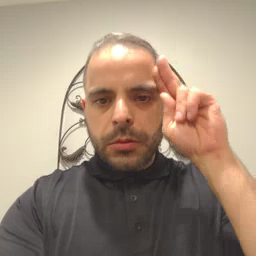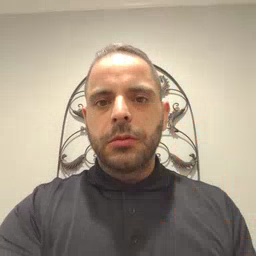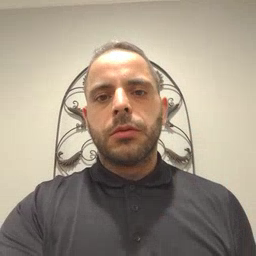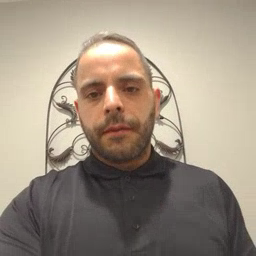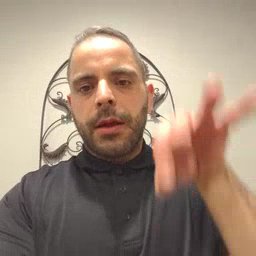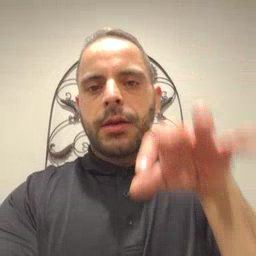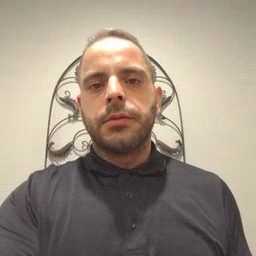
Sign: find